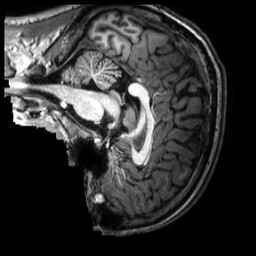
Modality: T1w
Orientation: sagittal
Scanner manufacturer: philips
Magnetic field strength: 3 T
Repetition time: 0.0096 s
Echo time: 0.0046 s